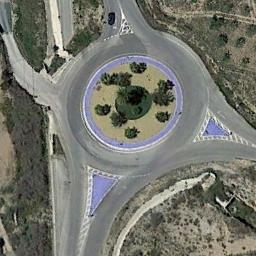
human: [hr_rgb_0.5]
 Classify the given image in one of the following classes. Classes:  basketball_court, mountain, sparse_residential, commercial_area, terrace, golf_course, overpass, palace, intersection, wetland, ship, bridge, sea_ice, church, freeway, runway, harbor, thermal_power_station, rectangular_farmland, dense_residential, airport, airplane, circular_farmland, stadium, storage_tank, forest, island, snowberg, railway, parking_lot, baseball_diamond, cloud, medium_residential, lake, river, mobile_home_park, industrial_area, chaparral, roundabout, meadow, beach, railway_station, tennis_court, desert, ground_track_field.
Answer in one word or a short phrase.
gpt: roundabout